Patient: sex F, age 56
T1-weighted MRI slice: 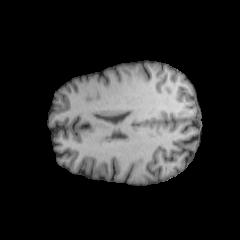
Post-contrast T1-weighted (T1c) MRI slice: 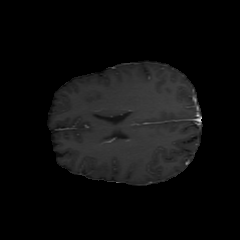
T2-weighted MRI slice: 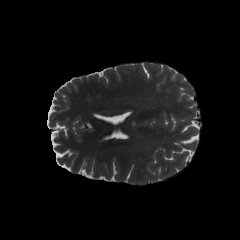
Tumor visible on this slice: no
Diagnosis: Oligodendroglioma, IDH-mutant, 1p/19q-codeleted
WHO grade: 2